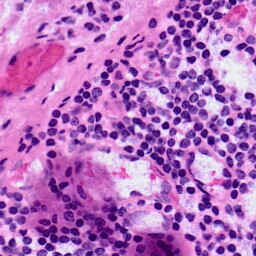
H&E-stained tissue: LymphNode